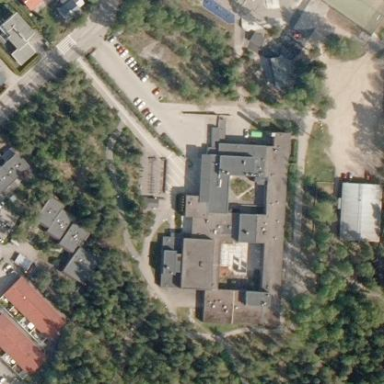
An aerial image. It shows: School.